二年级 · 变换几何
下列现象中平移的画 “ $\triangle$ ”, 旋转的画 “ $\bigcirc$ ”。

转动方向盘 $(\quad)$

风车转动 $(\quad)$
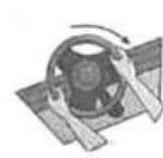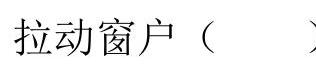
答案: $\bigcirc \triangle \triangle$